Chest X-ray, AP view. Patient: 65 years old, sex F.
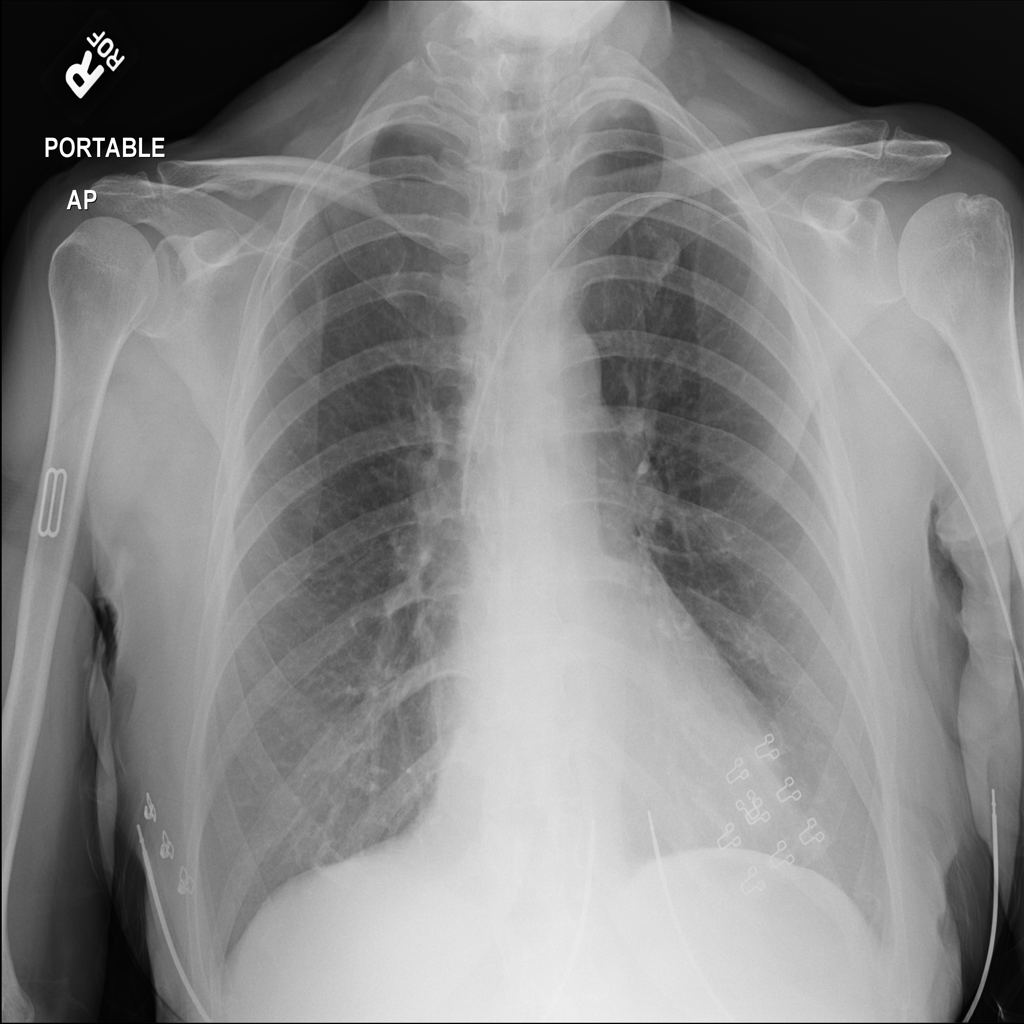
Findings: No Finding